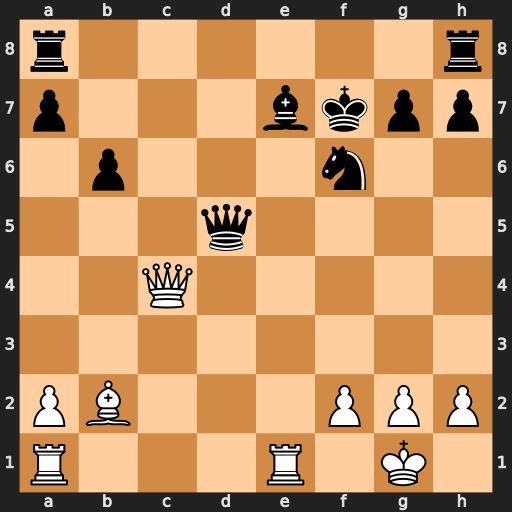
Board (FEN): r6r/p3bkpp/1p3n2/3q4/2Q5/8/PB3PPP/R3R1K1
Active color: w
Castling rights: -
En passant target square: -
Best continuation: Rxe7+ Kxe7 Bxf6+ Ke6 Re1+ Kxf6 Qxd5